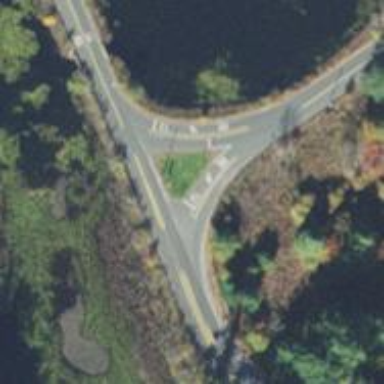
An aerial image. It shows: Stop road.